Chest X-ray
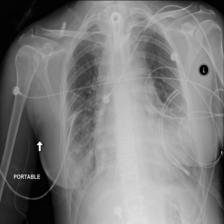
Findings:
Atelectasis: negative
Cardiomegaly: negative
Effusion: positive
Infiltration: positive
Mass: negative
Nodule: negative
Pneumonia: negative
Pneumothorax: negative
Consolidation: negative
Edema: negative
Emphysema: negative
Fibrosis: negative
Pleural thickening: negative
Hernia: negative